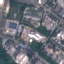
Land use / land cover: Industrial